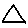
Label: triangle